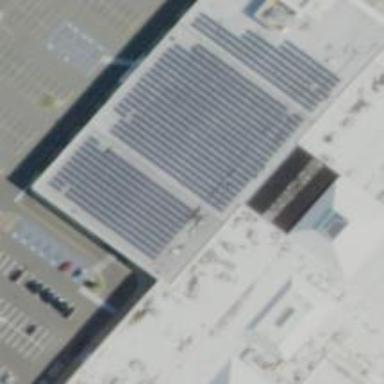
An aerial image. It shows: Solar power generator with photovoltaic panels.